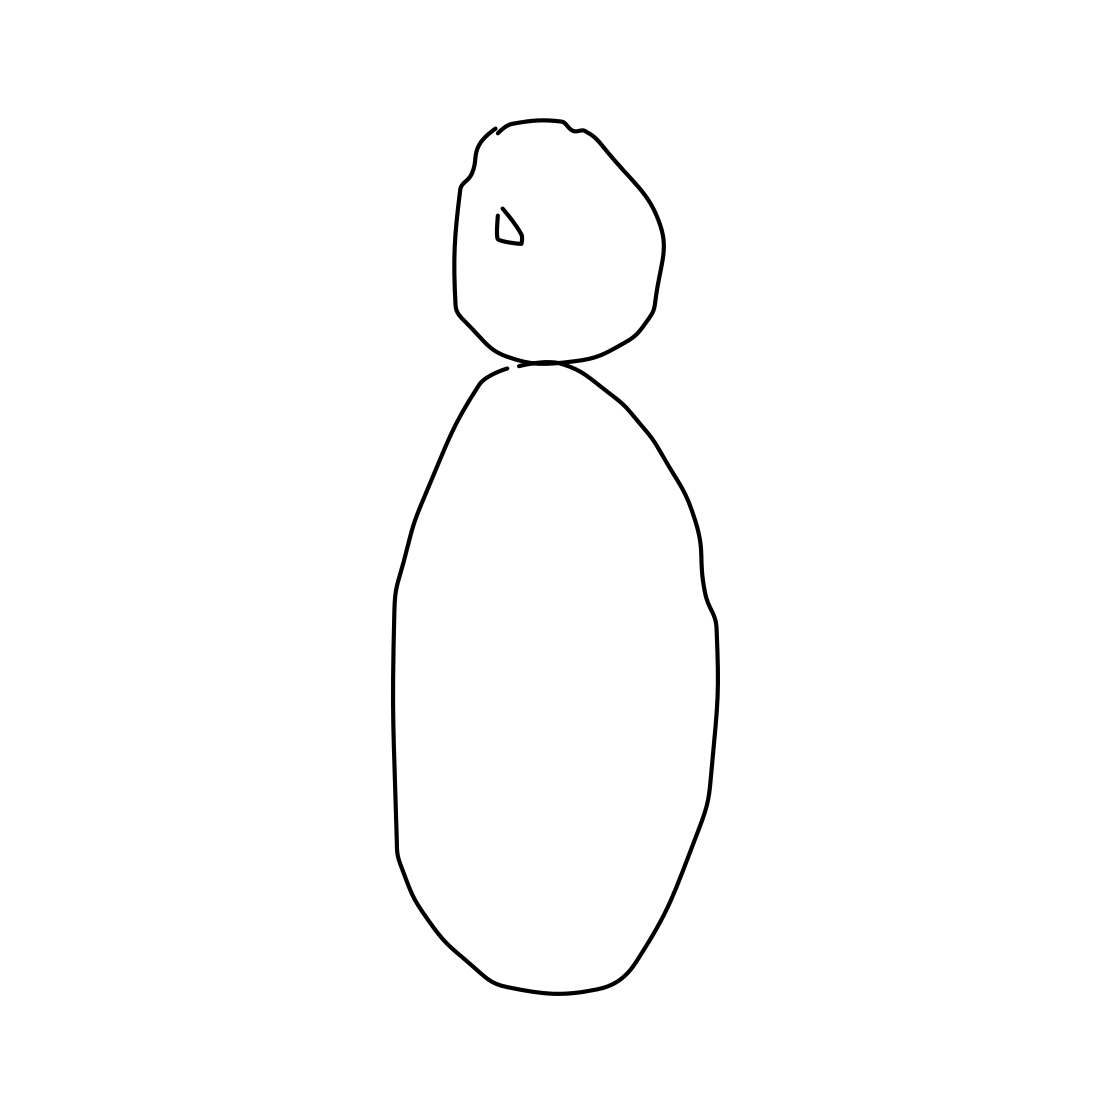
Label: snowman